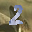
Label: 2